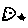
Label: moon